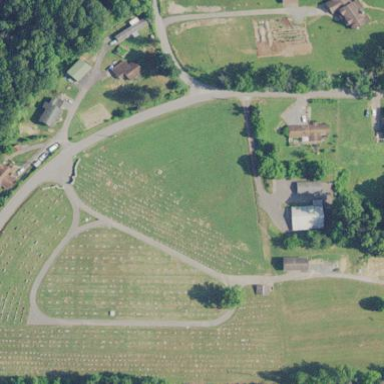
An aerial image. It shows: Graveyard.